Question: I would like to make an app that kind of looks like this.

there are plenty of posts about how to make height of uitableviewcell dynamic so that's not a problem for me. The question I have is how are they separating the cells into two columns with different fonts? Is there a tutorial or example how to implement one in uitableview?
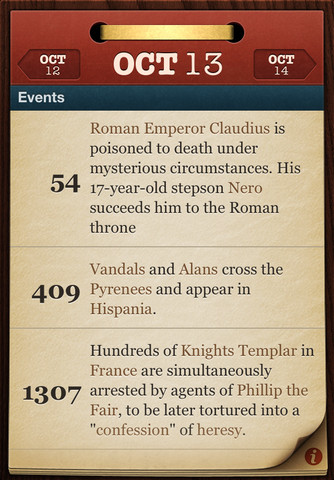
Answer: It looks like a custom cell with two labels.
Here are the basic steps:
1. Create a new table and a UITableViewController subclass for it. (I assume that you know how to do this part since you said that you can do variable height rows.)
2. Click on the prototype cell and select the Attributes Inspector.
3. Set your Identifier (Reuse Identifier) to a value. Let's set it to "TwoLabelCell"
4. Drag two labels onto the prototype cell, and arrange them where you want them.
5. Set the fonts of each label to the way that you want them
6. Set the tag of each of the labels to different values so that you can identify them later. In this case, let's set the left one to 1000 and the right one to 1001.
7. In your custom class, implement the following methods:
---
'''
- (UITableViewCell *)tableView:(UITableView *)tableView cellForRowAtIndexPath:(NSIndexPath *)indexPath
{
static NSString *CellIdentifier = @"TwoLabelCell";
UITableViewCell *cell = [tableView dequeueReusableCellWithIdentifier:CellIdentifier];
return cell;
}
- (void)tableView:(UITableView *)tableView willDisplayCell:(UITableViewCell *)cell forRowAtIndexPath:(NSIndexPath *)indexPath
{
UILabel *leftLabel = (UILabel *)[cell viewWithTag:1000];
UILabel *rightLabel = (UILabel *)[cell viewWithTag:1001];
// Set the values based on the indexPath. This is just an example.
leftLabel.text = @"409";
rightLabel.text = @"Vandals and Alans cross the Pyrenees and appear in Hispania.";
}
'''
If you will be interacting with the individual rows a lot, you may want to subclass and have properties for each label. (I.e cell.yearLabel and cell.descriptionLabel)